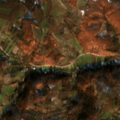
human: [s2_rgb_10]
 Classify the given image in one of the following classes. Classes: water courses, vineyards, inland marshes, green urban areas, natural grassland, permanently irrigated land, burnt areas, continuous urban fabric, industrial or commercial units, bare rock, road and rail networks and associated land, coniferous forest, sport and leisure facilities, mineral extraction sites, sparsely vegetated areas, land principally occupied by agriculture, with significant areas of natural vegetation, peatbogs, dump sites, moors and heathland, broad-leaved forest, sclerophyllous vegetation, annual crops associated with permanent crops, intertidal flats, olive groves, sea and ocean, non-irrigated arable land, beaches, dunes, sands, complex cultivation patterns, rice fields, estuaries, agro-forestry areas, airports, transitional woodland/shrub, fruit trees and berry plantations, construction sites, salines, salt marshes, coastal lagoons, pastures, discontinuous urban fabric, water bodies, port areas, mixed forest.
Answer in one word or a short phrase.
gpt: complex cultivation patterns, land principally occupied by agriculture, with significant areas of natural vegetation, broad-leaved forest